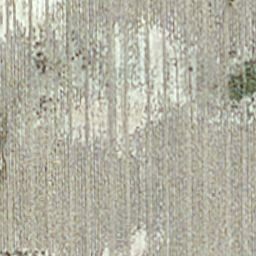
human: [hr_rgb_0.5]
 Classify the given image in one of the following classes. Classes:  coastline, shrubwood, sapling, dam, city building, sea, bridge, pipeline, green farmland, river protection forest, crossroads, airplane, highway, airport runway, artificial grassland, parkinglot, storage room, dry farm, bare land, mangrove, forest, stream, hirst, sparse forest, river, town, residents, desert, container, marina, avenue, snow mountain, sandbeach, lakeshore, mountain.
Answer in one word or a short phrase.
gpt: dry farm